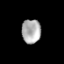
Tissue: prostate
Cell type: T cells
Senescence score: 0.3435
Nuclear area (px): 453
Mean DAPI intensity: 172.585